Question: I'm trying to test the following code in Firefox 13.0.1, but it doesn't work correctly:
'''
<!DOCTYPE html>
<html>
<head>
<title>Exercise 1</title>
<script type="text/javascript" async src="example1.js"></script>
<script type="text/javascript" async src="example4.js"></script>
<script type="text/javascript" src="example3.js"></script>
</head>
<body>
<p>Hello world</p>
</body>
</html>
'''
//example1.js:
'''
alert("I'm the example 1");
'''
//example3.js
'''
alert("I'm the example 3");
'''
//example4.js
'''
alert("I'm the example 4");
'''
When I open the file which contains the above html code, the following occurs:
1. In first place, the script "example3.js" is executed, and then a pop-up with the text "I'm the example 3" appears. Afterwards, I click on OK button inside the pop-up window.
2. In second place, the script "example4.js" is executed, and then a pop-up with the text "I'm the example 4" appears. Afterwards, I click on OK button inside the pop-up window.
3. In third place, the script "example1.js" is executed, and then a pop-up with the text "I'm the example 1" appears. Afterwards, I click on OK button inside the pop-up window.
4. And finally, the body content should be displayed (he paragraph with the text "Hello World"), but it doesn't in Firefox, but in Chrome. In Firefox, the page load doesn't stop.
If I open Firebug in Firefox after last script was executed, I realize that the browser does not receive the body element.

I don't know if my code is correct or is a bug from Firefox.
Thank you.
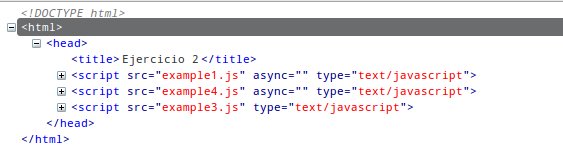
Answer: This is an already reported bug in firefox: <URL>